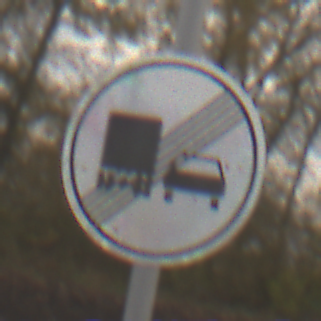
Verkehrszeichen: EndeUeberholverbotKraftfahrzeuge
Umgebung: Outdoor, Nature
Tageszeit: MorningAfternoon
Wetter: Overcast
Licht: Natural
Jahreszeit: NotSpecified
Kontrast: LowContrast